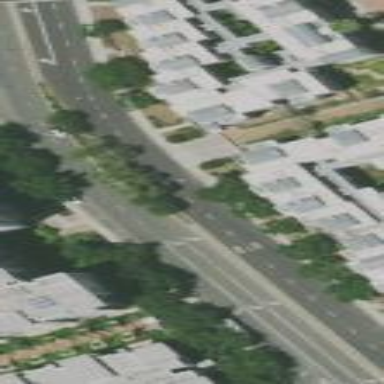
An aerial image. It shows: Ground surface with median for traffic calming.